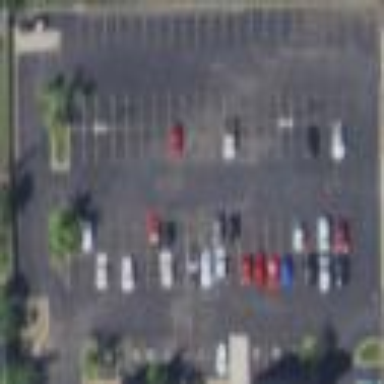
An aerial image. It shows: Parking area with asphalt surface.